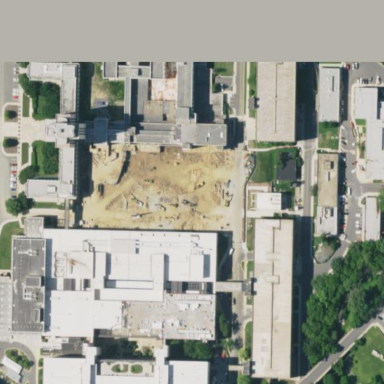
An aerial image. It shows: Hospital building.